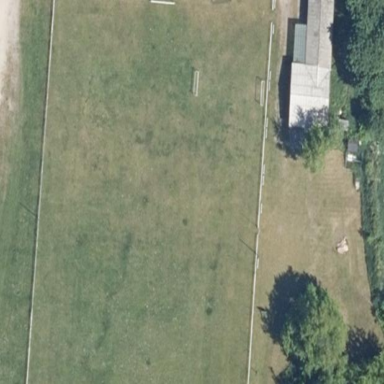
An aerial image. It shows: Soccer pitch for leisureland activities.